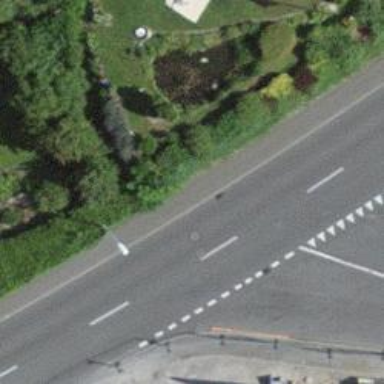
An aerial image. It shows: Tertiary road with asphalt surface and separate sidewalks on both sides.